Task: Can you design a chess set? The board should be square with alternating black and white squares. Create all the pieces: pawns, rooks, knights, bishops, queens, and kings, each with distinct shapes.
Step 2744:
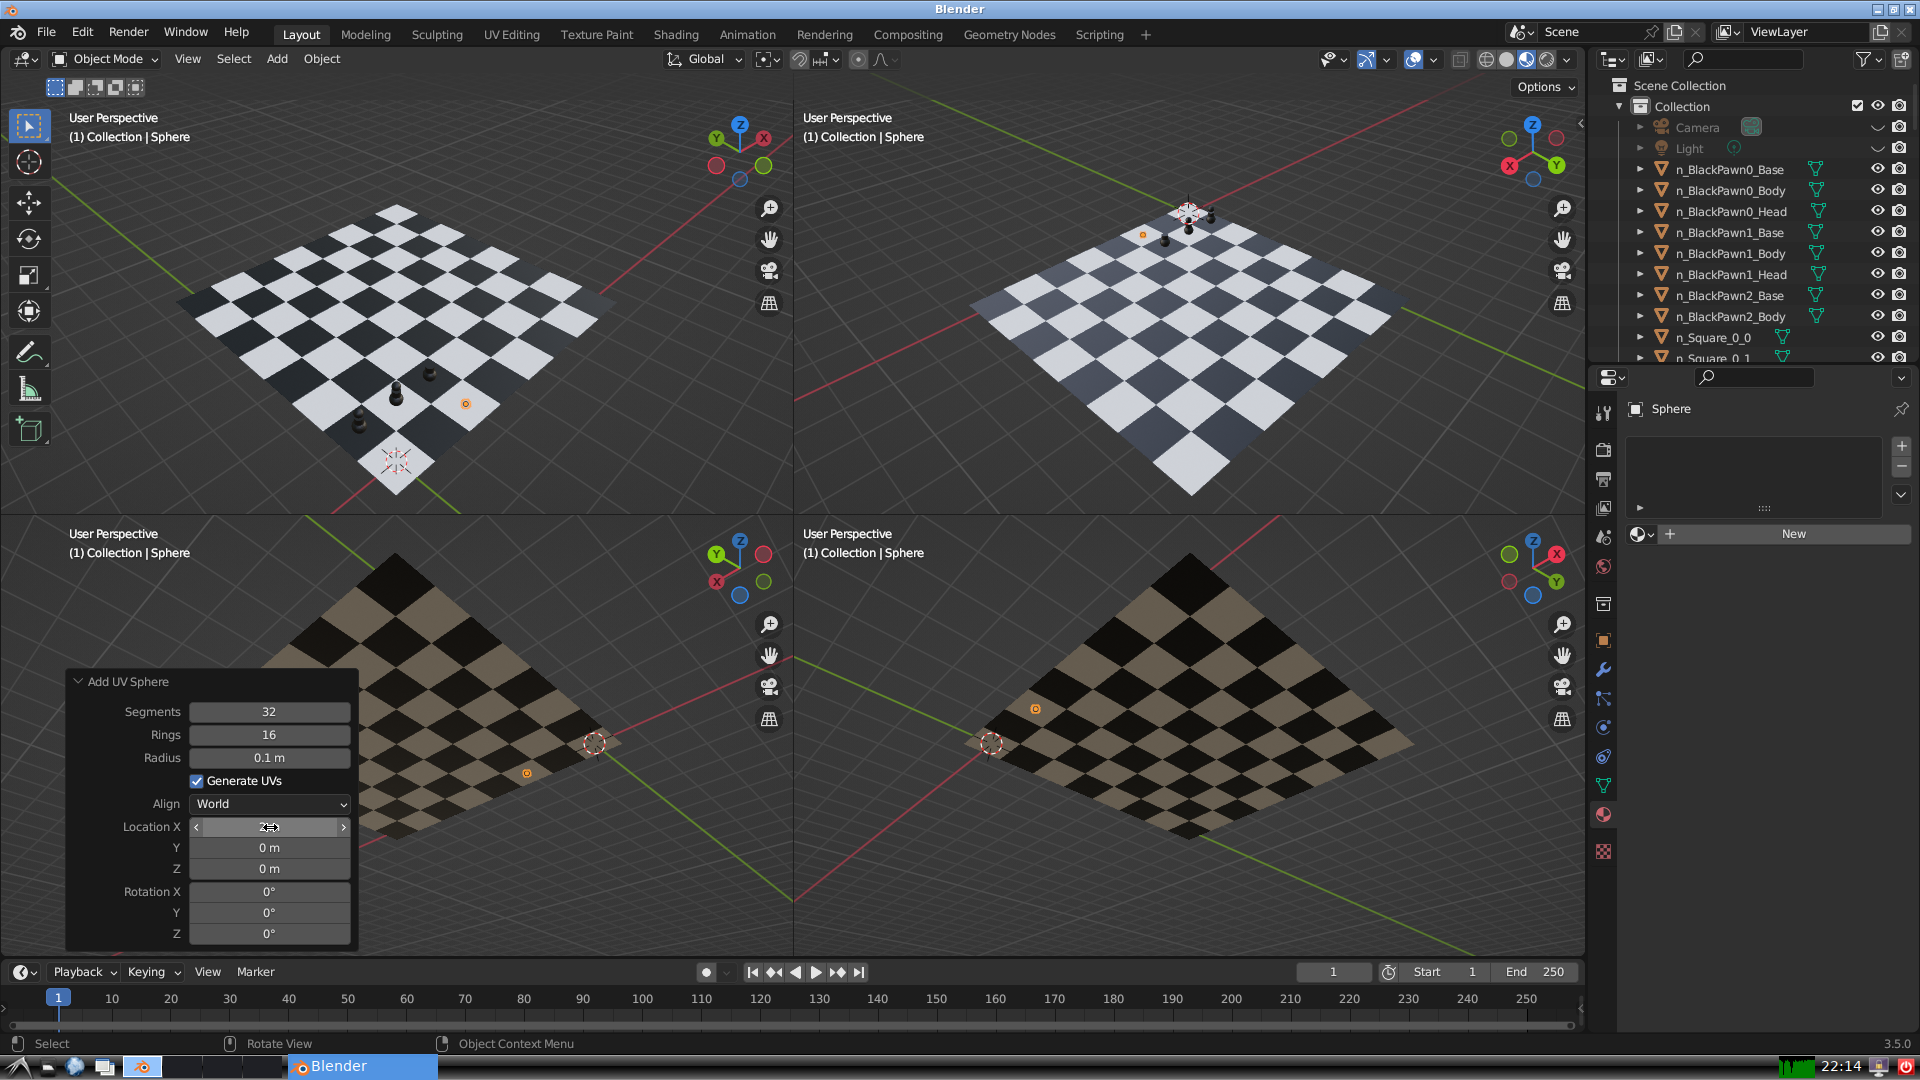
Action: {"mouse_move": [270, 849]}